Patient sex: M
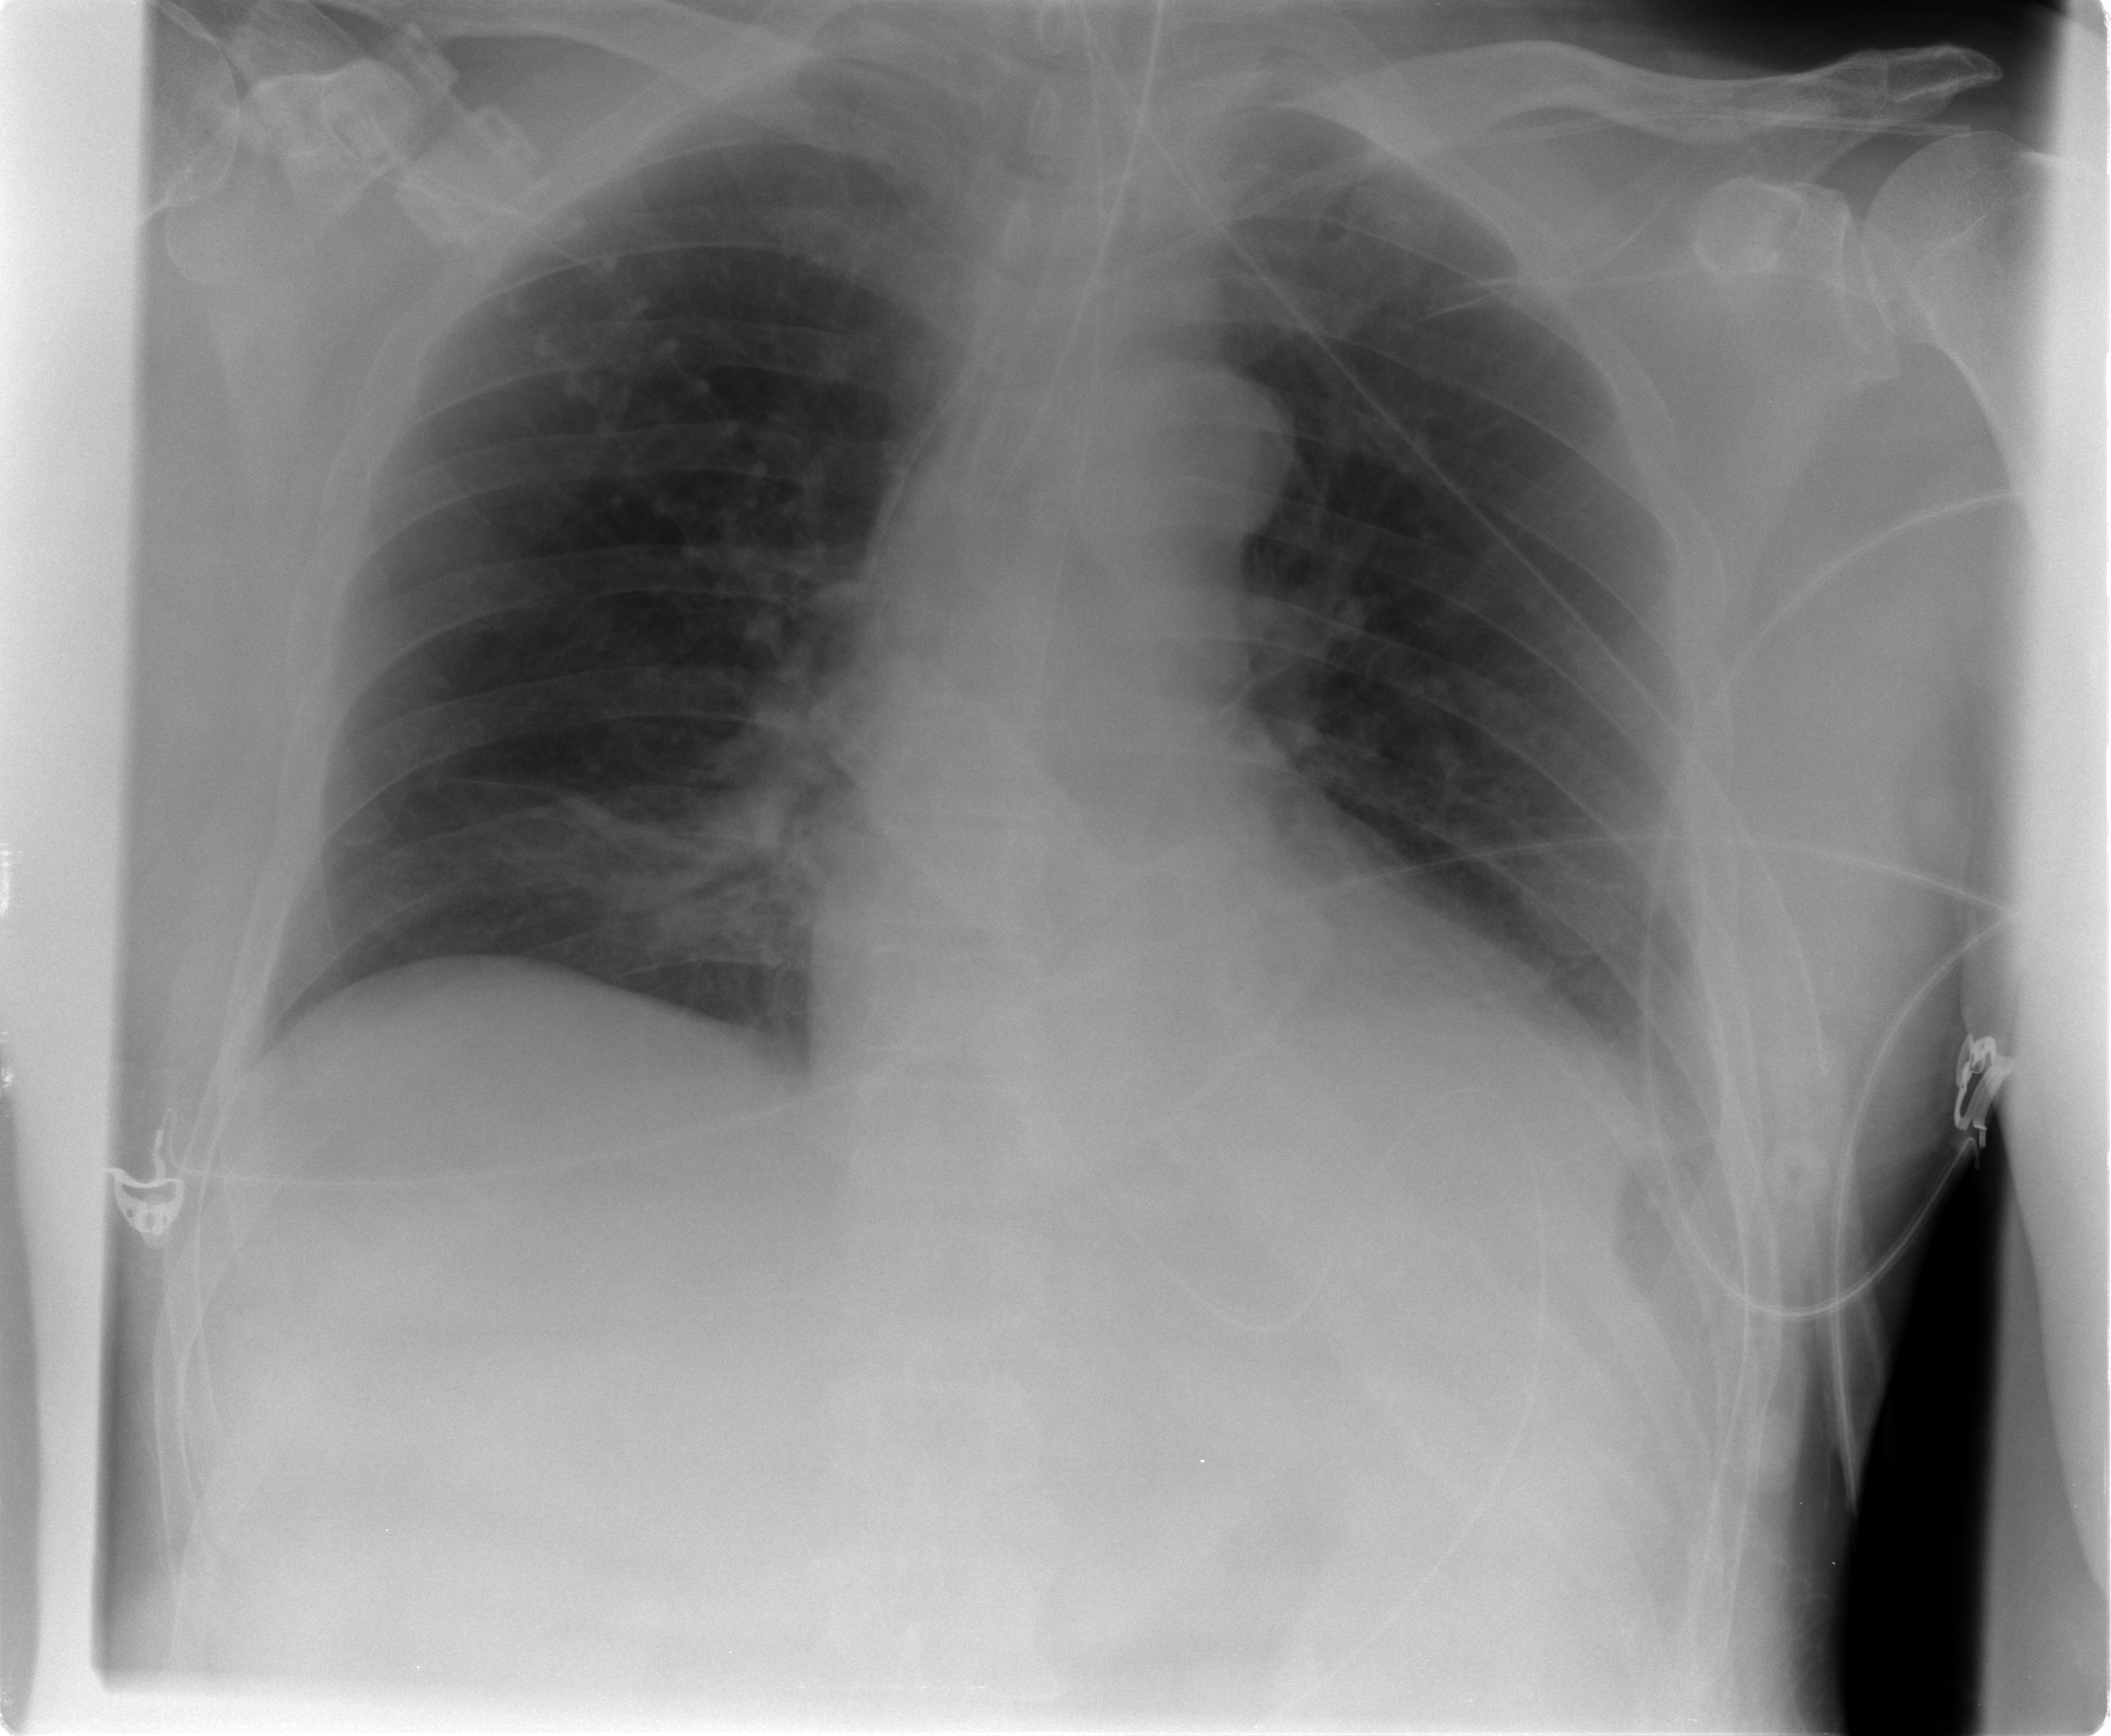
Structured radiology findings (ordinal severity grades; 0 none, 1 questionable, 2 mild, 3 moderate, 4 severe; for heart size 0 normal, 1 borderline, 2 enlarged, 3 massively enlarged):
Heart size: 2
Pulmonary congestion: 0
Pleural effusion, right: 0
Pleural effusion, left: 2
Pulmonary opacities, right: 0
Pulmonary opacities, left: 0
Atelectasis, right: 2
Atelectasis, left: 2